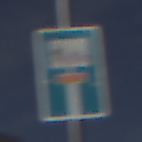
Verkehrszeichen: SackgasseRadverkehrFussgaengerDurchlaessig
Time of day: MorningAfternoon
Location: Outdoor (RoadRail)
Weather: PartlyCloudy
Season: NotSpecified
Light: Natural